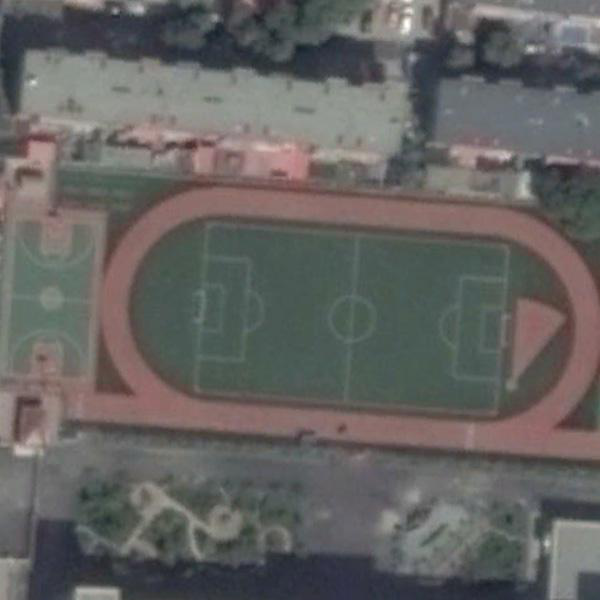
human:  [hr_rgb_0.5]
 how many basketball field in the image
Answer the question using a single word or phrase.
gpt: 1